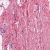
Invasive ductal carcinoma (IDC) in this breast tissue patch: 0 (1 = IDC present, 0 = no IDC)